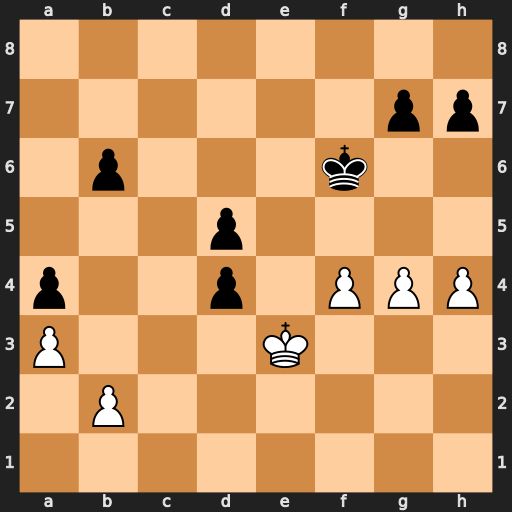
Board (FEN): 8/6pp/1p3k2/3p4/p2p1PPP/P3K3/1P6/8
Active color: w
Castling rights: -
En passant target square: -
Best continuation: Kxd4 h5 g5+ Ke6 g6 Kf6 Kxd5